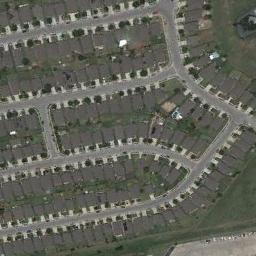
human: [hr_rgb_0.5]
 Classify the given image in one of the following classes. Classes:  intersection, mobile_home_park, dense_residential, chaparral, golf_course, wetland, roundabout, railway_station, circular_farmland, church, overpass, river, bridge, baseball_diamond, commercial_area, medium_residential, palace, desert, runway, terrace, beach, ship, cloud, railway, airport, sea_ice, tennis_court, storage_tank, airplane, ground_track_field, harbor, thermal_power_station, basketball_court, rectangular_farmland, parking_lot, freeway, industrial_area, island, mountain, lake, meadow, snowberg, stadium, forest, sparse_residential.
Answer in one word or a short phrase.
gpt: mobile_home_park